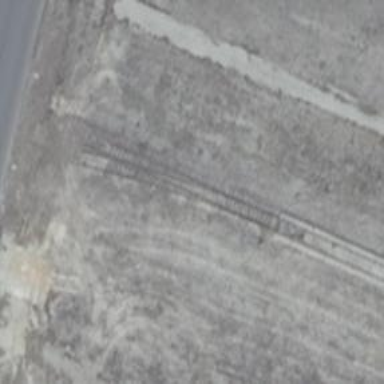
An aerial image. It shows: Unused railway yard.